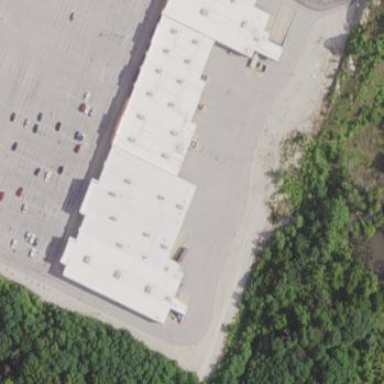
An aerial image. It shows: Retail building.